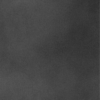
Label: dusty